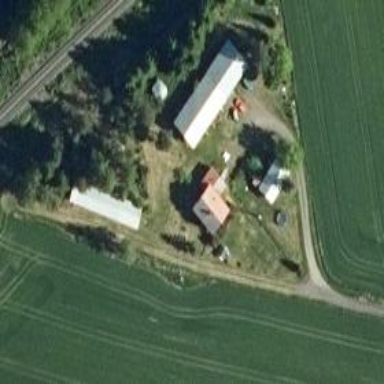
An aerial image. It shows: Farm.